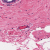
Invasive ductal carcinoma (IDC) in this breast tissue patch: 0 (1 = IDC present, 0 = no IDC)